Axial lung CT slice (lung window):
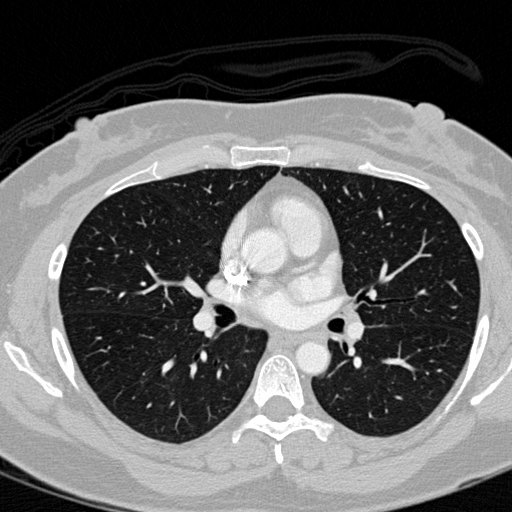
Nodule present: no